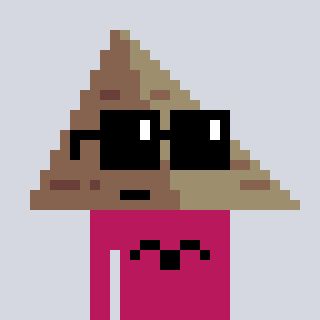
a pixel art character with square black sunglasses, a pyramid-shaped head and a darkpink-colored body on a cool background